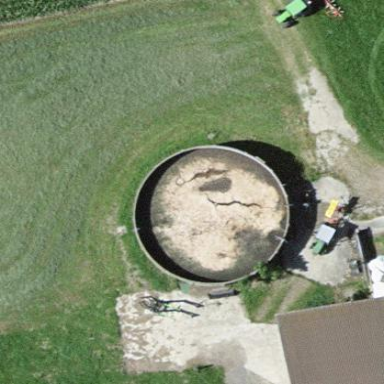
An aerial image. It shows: Building with storage tank.